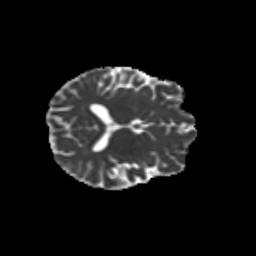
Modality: MD
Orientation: axial
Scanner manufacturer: siemens
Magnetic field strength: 3 T
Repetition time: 9.2 s
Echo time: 0.084 s